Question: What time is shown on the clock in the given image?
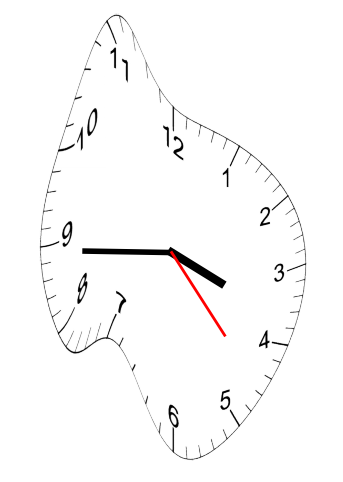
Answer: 03:44:23